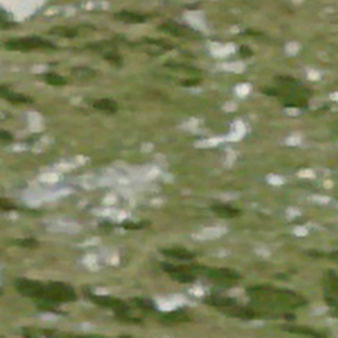
Label: other